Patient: sex M, age 58
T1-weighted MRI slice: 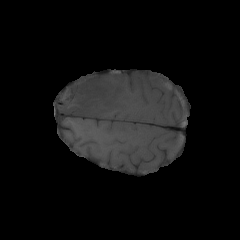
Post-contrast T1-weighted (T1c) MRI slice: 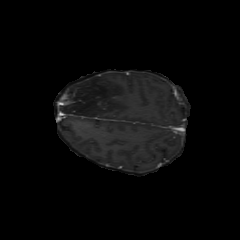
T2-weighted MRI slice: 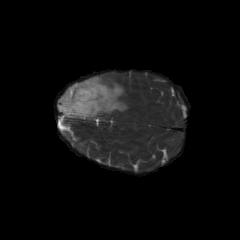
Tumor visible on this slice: yes
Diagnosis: Astrocytoma, IDH-mutant
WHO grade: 4